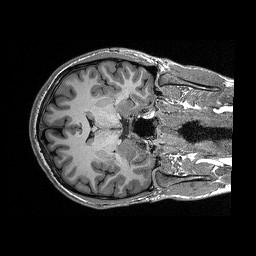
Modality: T1w
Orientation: axial